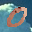
Label: 0